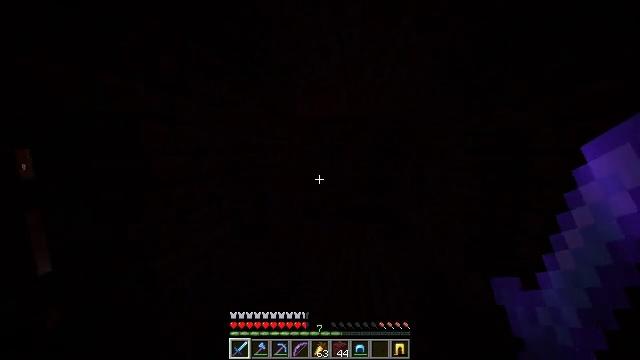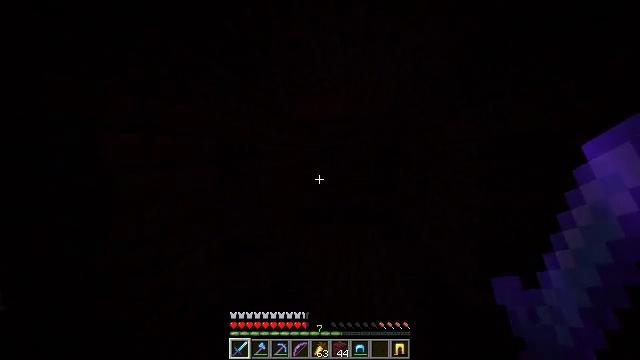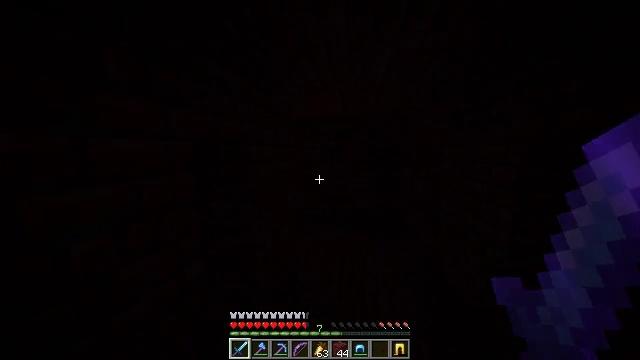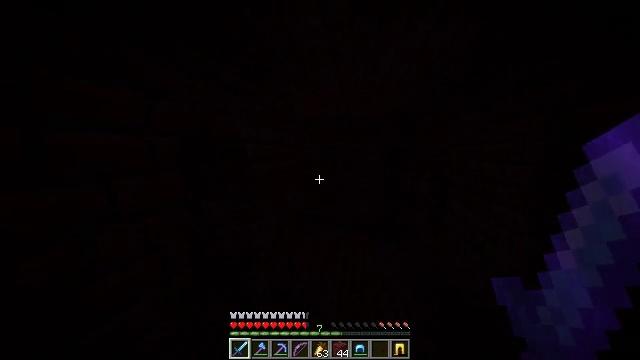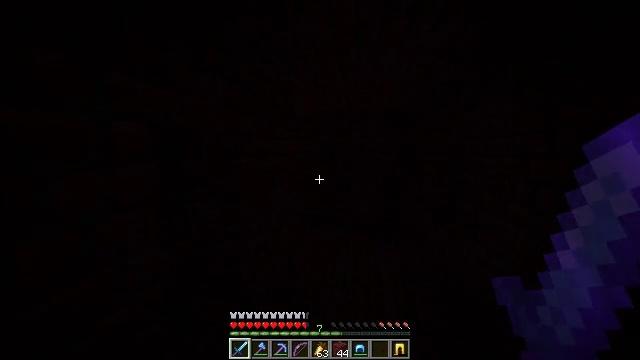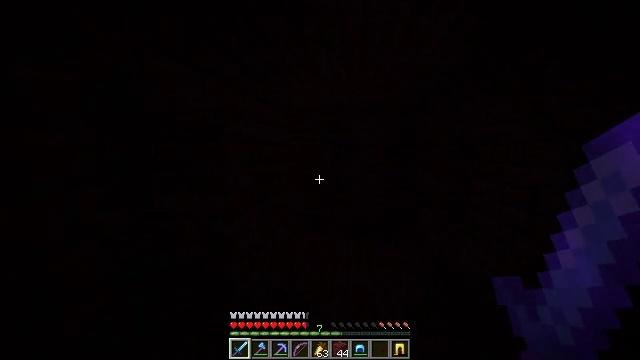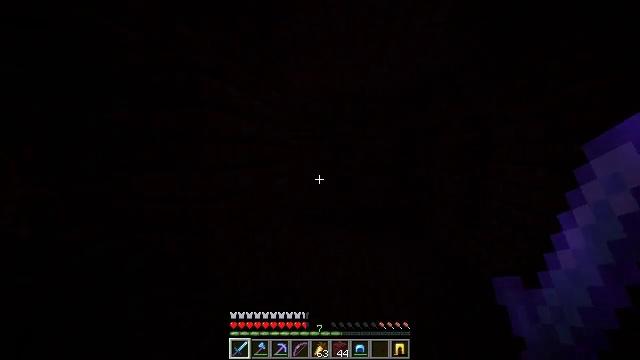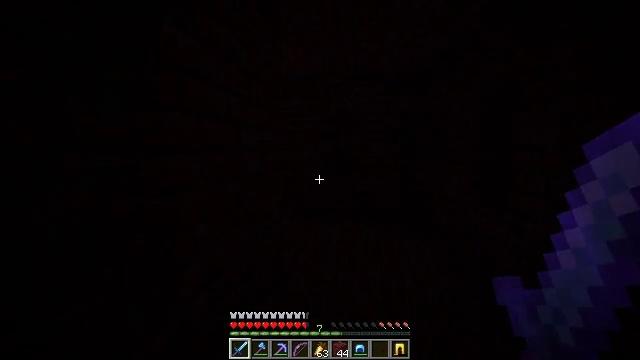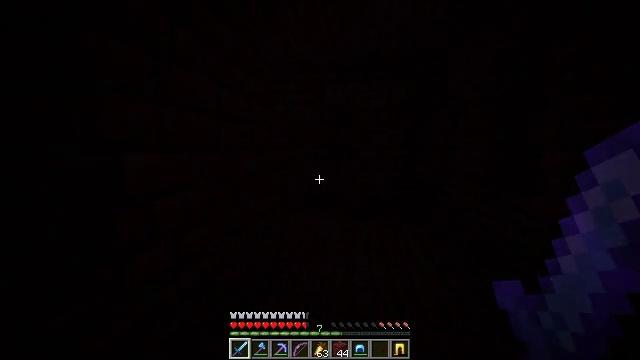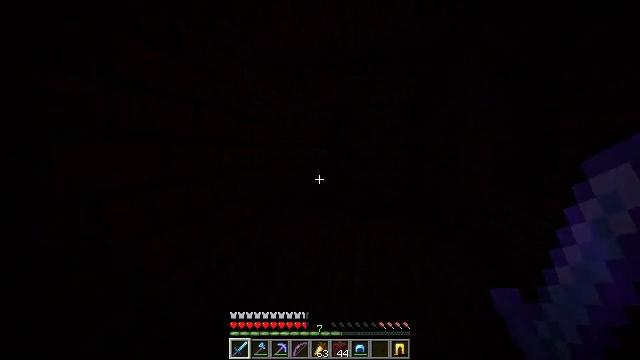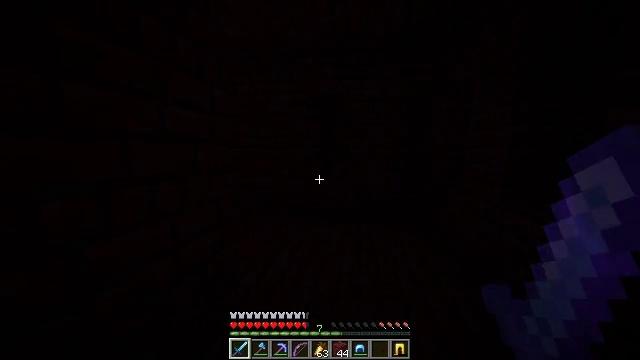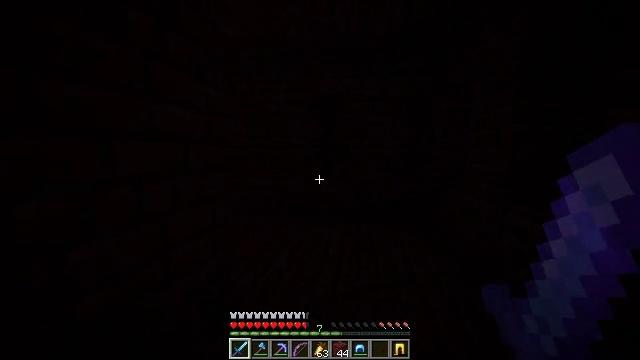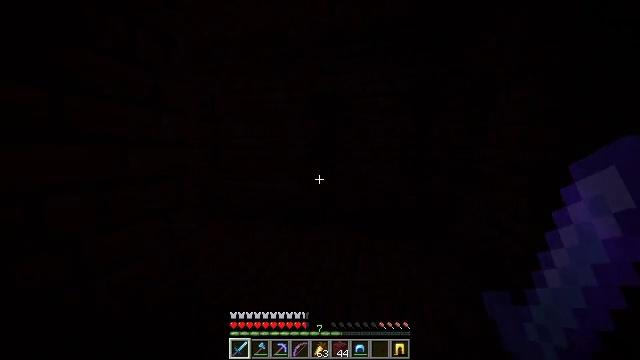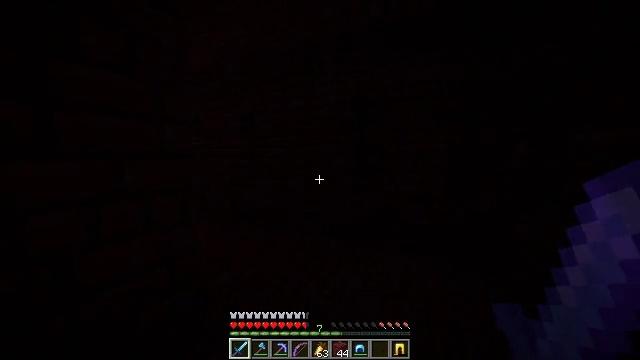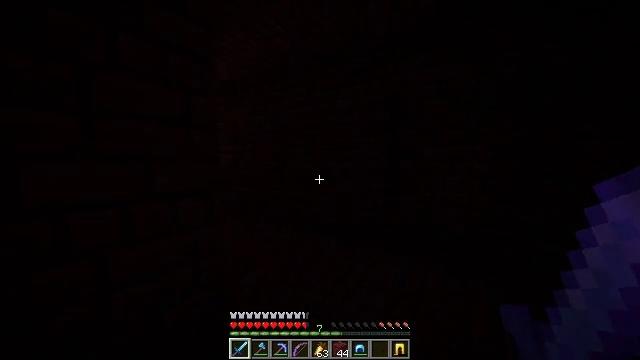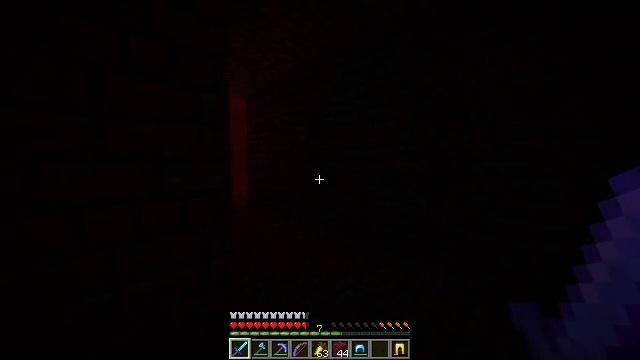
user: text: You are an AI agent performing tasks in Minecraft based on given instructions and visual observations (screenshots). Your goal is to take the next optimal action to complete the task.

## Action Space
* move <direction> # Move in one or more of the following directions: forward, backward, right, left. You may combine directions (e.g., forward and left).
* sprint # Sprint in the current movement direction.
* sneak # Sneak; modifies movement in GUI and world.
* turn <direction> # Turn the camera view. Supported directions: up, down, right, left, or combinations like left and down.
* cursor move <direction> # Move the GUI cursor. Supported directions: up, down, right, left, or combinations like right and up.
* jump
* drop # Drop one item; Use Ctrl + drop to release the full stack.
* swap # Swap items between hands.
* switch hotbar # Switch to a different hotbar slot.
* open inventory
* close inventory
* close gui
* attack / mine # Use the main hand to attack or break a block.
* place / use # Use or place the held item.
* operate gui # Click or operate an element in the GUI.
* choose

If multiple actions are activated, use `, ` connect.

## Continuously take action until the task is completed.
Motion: motion action
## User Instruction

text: Gather dirt.
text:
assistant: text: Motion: move forward, sprint, jump
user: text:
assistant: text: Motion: move forward, sprint, jump
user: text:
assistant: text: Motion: move forward, sprint, jump
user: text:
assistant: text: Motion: move forward, sprint, jump
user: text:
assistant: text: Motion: move forward, sprint
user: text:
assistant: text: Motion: move forward, sprint
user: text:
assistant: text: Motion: move forward and move right, sprint
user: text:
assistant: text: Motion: move forward and move right, sprint
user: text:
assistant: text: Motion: move forward and move right, sprint
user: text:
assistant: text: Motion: move forward and move right, sprint
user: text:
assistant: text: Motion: move forward and move right, sprint
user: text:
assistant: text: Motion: move forward and move right, sprint, turn left
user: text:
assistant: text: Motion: move forward and move right, sprint, turn left and up
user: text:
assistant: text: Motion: move forward and move right, sprint, turn left
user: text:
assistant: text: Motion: move forward and move right, sprint, turn left
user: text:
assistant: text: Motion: move forward and move right, sprint, turn left
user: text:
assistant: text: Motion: move forward and move right, sprint, turn left
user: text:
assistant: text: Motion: move forward, sprint, turn left and down
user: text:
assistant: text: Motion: move forward and move right, sprint, turn right
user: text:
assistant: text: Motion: move forward and move right, sprint
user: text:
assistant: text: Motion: move forward and move right, sprint
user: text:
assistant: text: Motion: move forward and move right, sprint
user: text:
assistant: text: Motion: move forward and move right, sprint, turn left and up
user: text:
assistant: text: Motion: move forward, sprint, turn left
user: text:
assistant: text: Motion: move forward, sprint, turn left
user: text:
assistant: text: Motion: move forward, sprint, turn left
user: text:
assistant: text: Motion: move forward, sprint, turn left
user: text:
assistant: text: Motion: move forward, sprint, turn left
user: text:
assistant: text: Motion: move forward, sprint
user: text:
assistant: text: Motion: move forward and move right, sprint